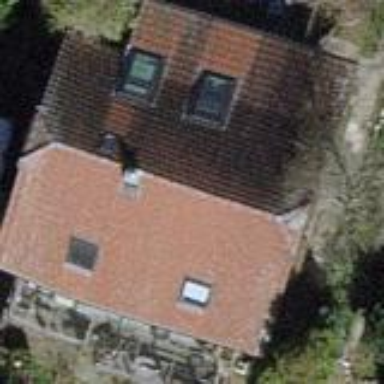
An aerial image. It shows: Building with tiled roof.